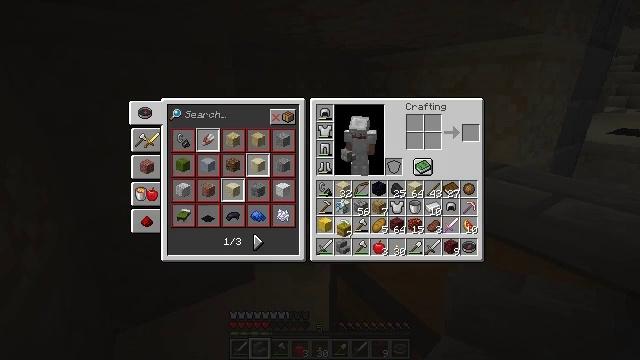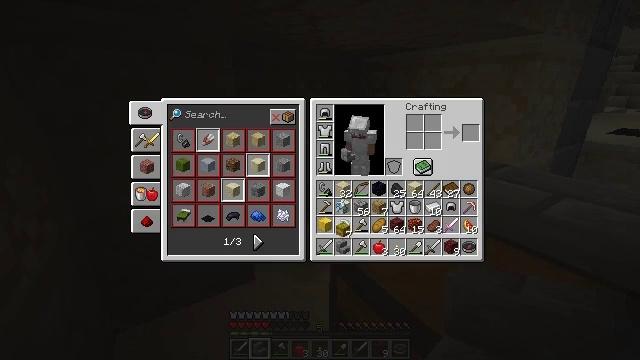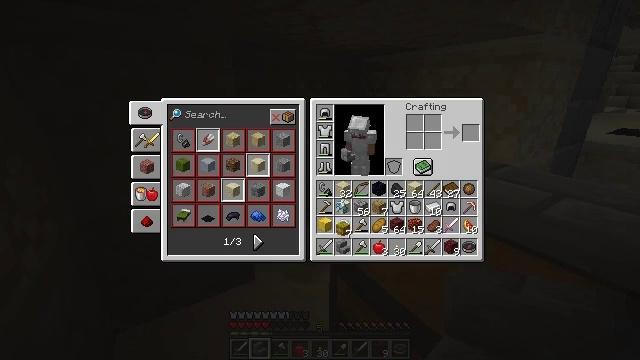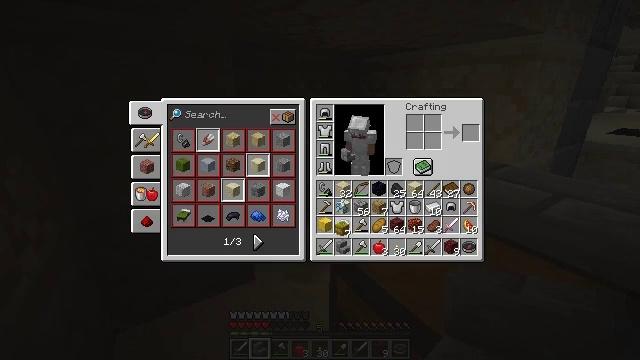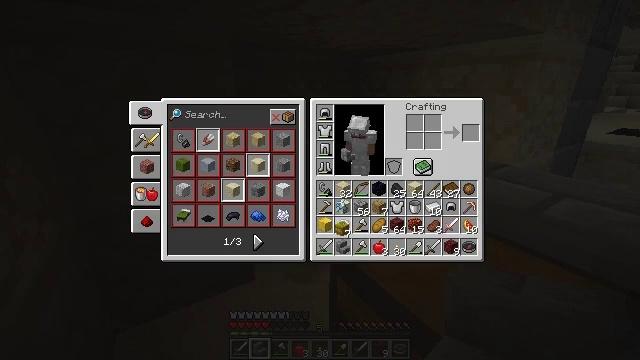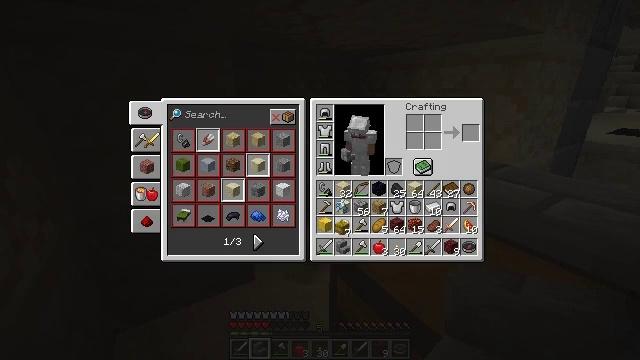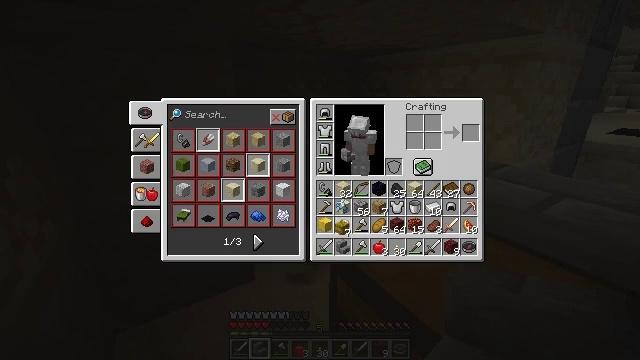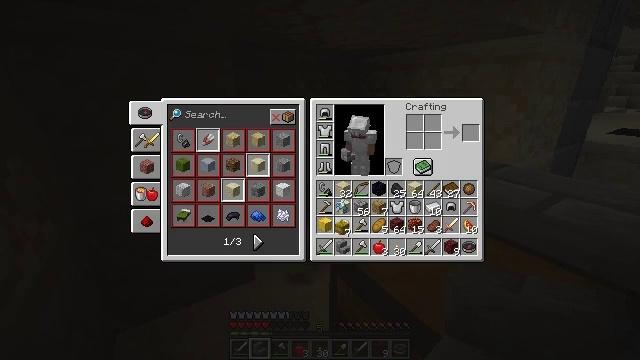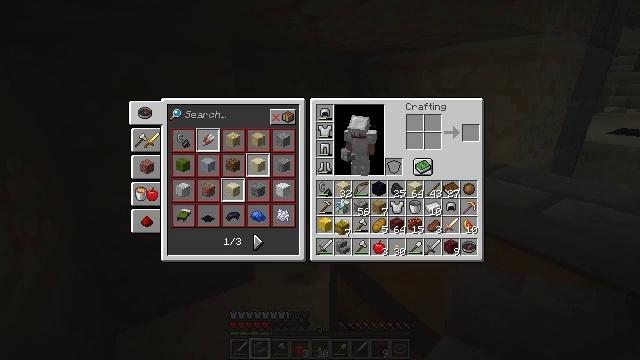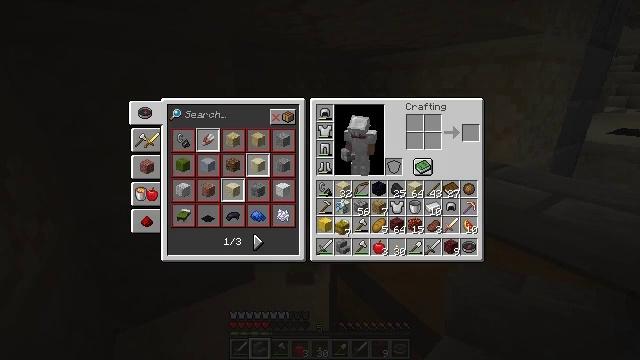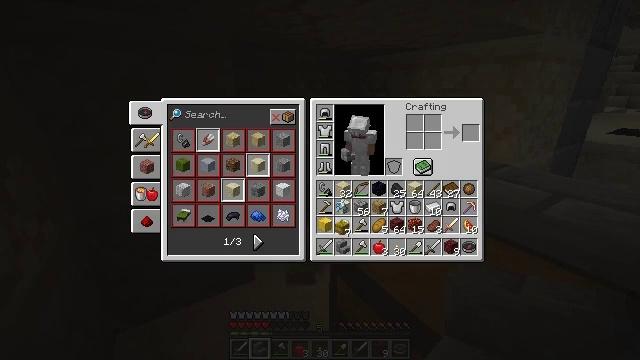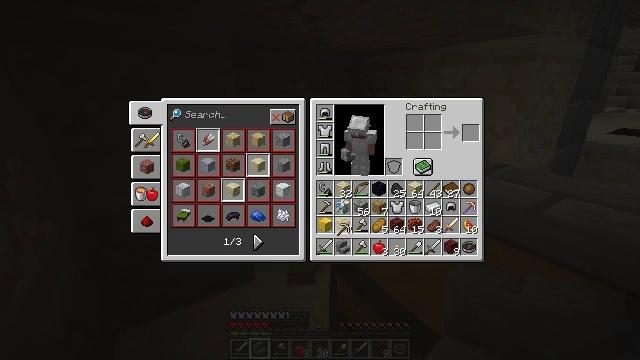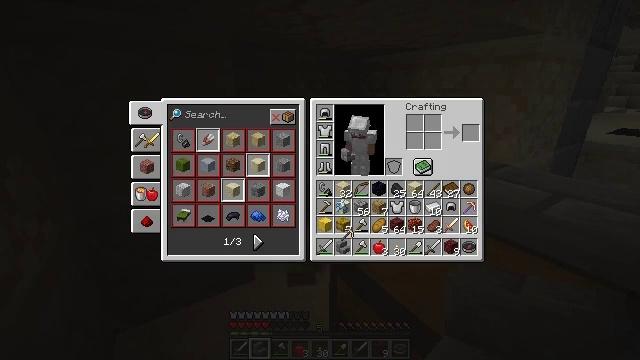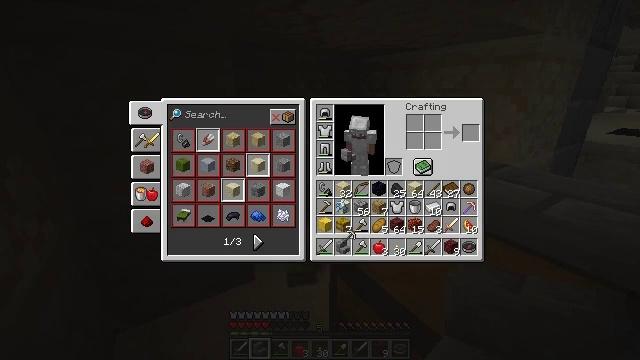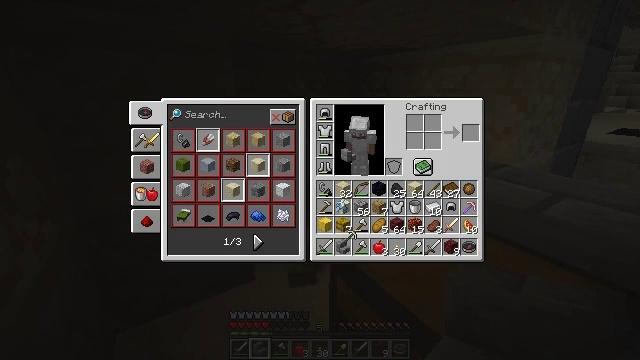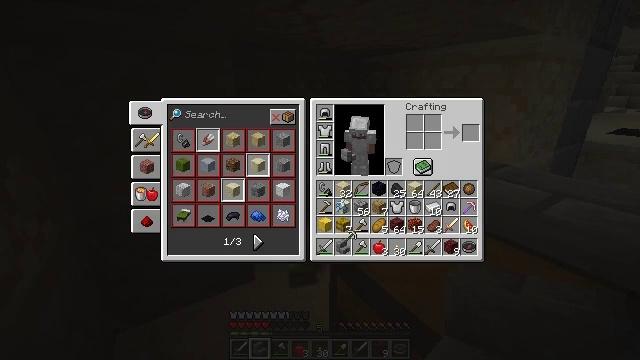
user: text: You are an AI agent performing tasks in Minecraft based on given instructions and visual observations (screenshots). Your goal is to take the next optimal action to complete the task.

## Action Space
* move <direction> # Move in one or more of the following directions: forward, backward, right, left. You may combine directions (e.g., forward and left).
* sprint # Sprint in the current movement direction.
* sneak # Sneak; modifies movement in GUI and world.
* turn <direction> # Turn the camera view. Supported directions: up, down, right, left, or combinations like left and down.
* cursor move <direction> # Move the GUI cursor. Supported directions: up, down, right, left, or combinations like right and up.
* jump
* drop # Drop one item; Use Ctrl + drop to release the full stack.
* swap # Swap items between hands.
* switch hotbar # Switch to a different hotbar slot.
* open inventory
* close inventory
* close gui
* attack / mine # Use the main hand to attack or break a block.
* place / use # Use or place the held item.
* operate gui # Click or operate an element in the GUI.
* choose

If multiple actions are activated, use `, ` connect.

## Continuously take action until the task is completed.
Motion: motion action
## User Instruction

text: Drop stone brick stairs.
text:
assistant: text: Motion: no_op
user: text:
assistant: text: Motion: no_op
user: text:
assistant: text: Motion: no_op
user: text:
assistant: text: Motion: no_op
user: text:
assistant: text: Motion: no_op
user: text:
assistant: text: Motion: no_op
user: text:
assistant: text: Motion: no_op
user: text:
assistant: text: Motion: attack / mine
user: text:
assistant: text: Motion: attack / mine
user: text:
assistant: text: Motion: attack / mine
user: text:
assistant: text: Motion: no_op
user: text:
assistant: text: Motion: no_op
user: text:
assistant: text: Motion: no_op
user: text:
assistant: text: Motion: no_op
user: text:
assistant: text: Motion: no_op
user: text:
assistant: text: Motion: no_op
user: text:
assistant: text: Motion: no_op
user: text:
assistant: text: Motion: no_op
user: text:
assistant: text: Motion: no_op
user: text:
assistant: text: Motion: no_op
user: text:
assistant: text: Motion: turn down
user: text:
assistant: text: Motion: no_op
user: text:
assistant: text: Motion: no_op
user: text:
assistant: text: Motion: attack / mine
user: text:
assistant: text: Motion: attack / mine
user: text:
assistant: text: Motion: attack / mine
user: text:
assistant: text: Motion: attack / mine
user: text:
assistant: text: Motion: no_op
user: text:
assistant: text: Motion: no_op
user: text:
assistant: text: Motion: no_op